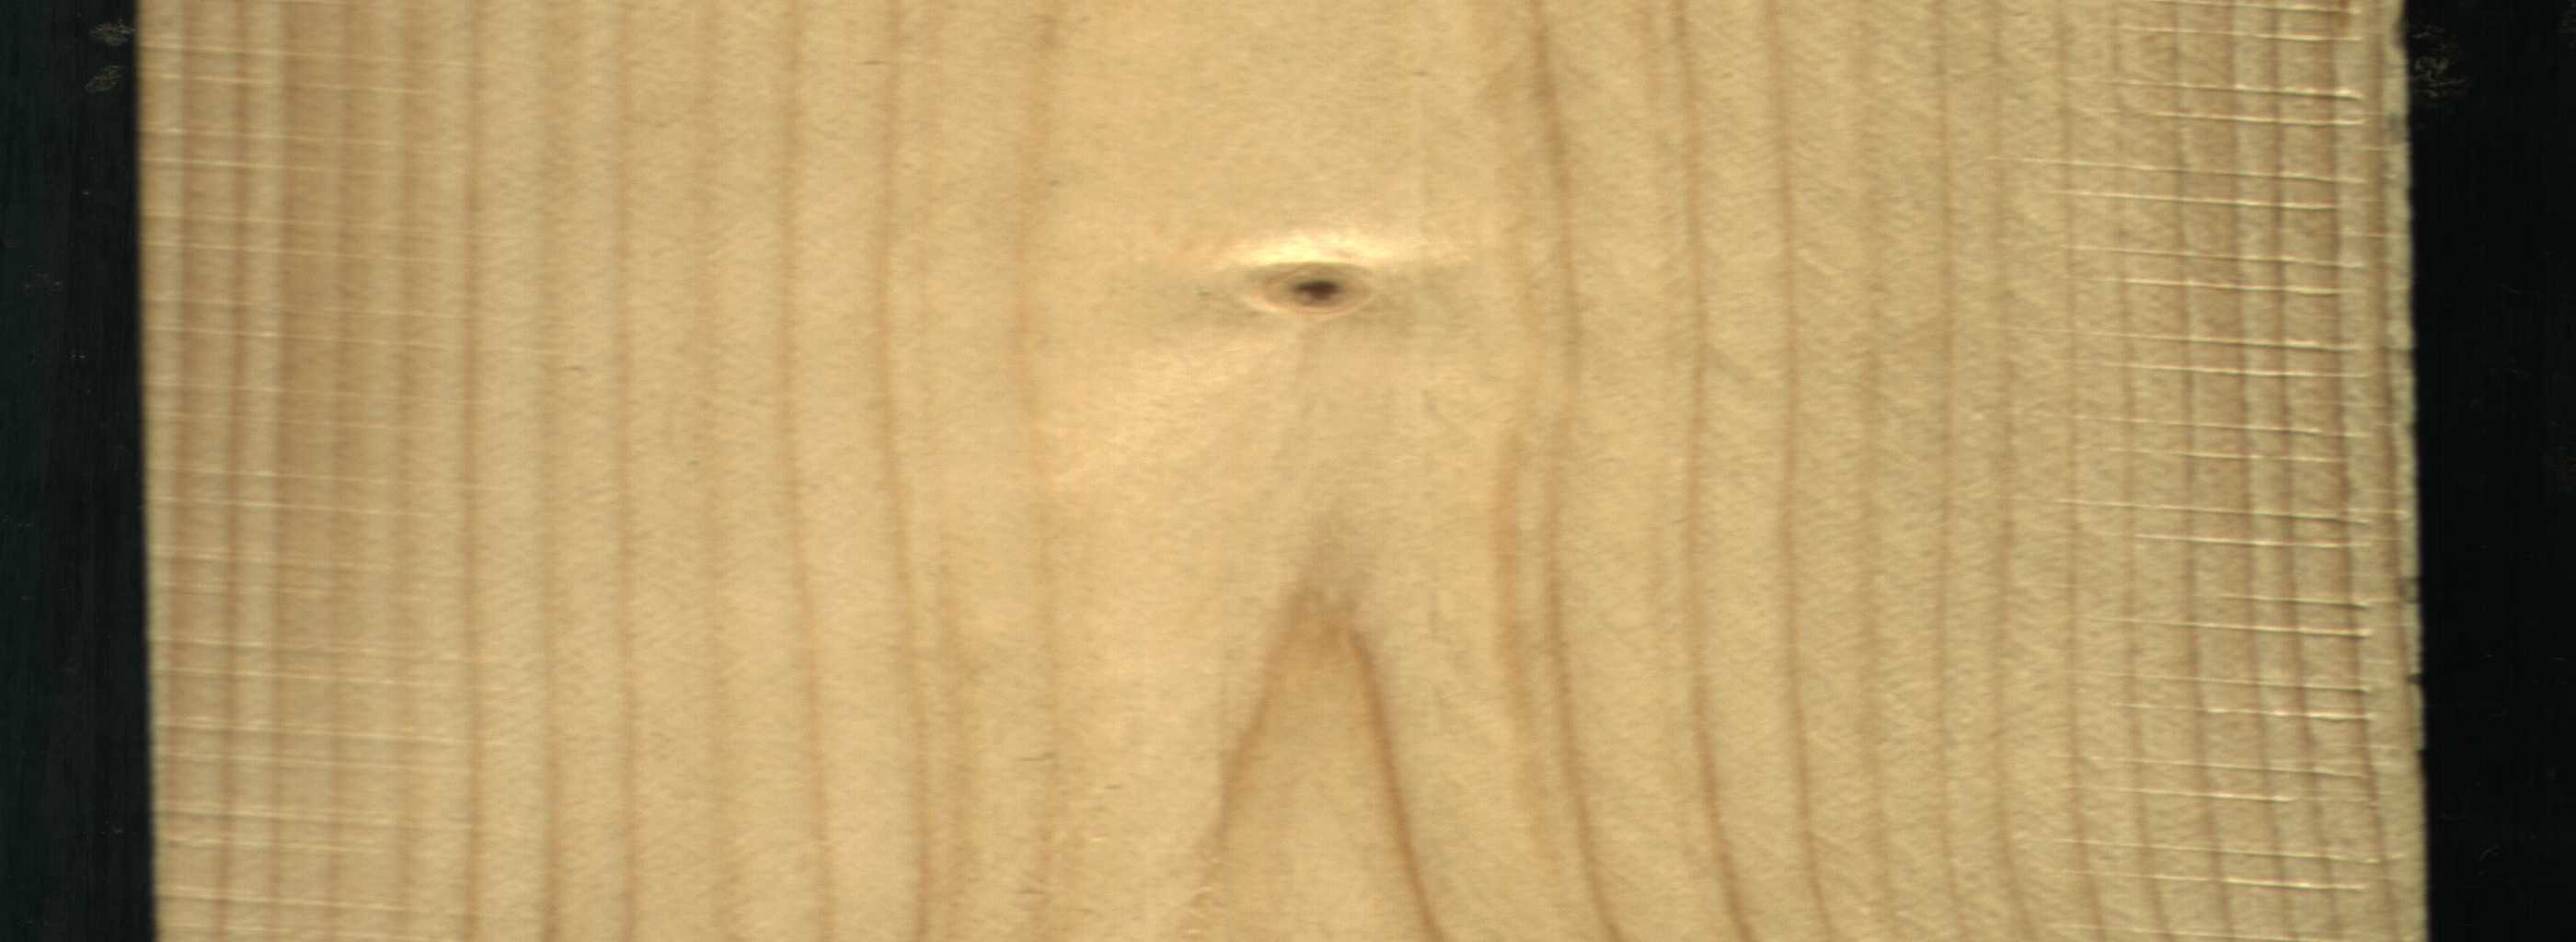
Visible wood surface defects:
Live_Knot